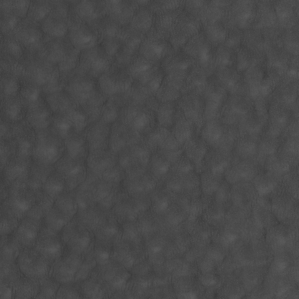
Label: non_frost